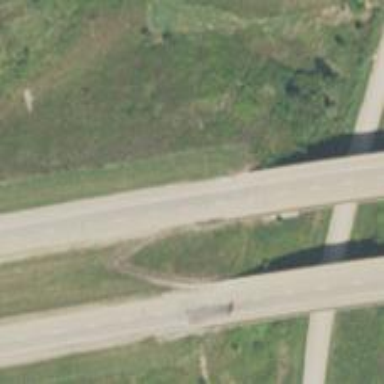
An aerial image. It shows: Motorway bridge.